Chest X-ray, PA view. Patient: 32 years old, sex M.
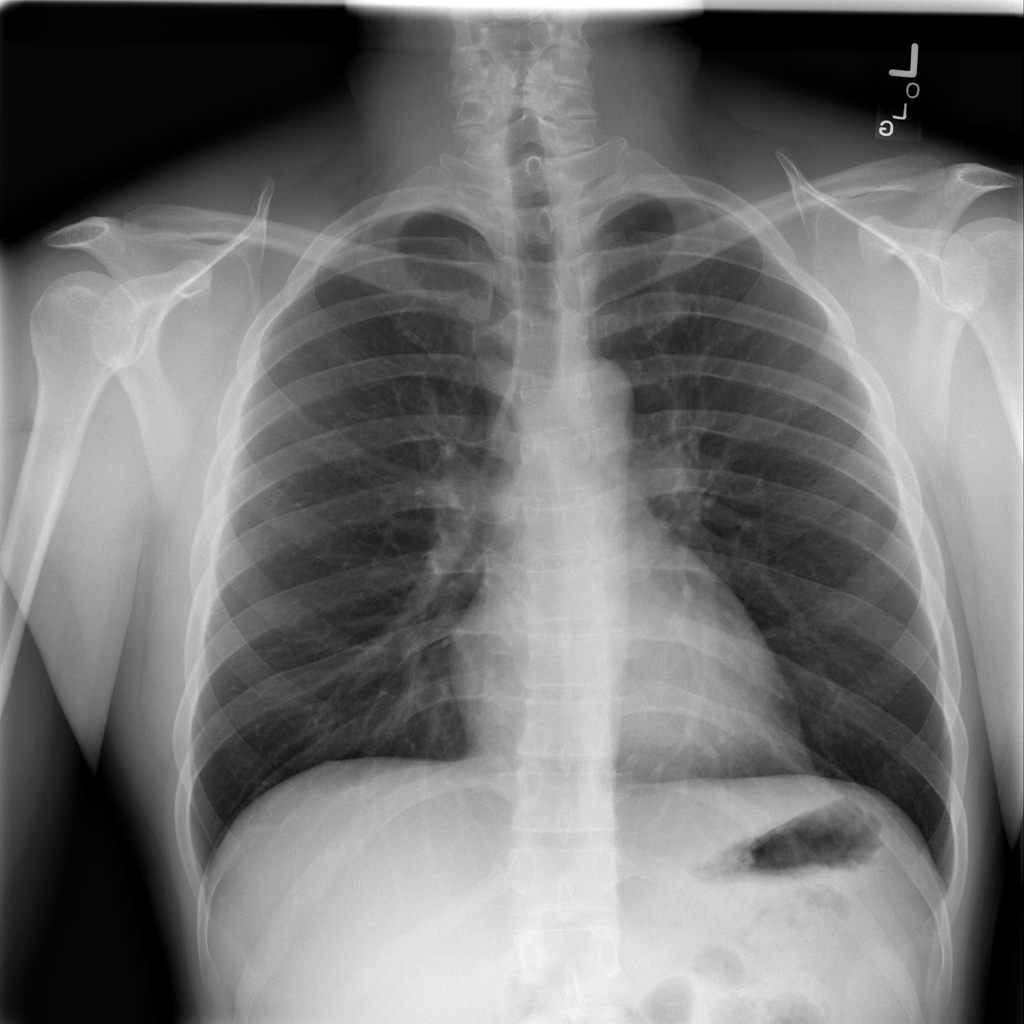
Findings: No Finding